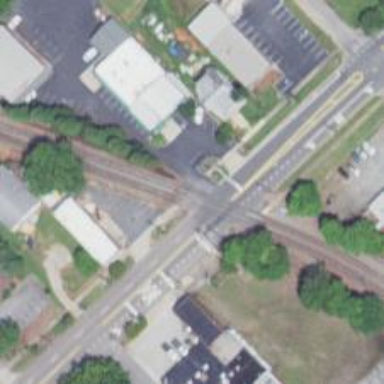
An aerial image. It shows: Crossing for the railway.